Field crop: tomato
Growth stage: 2
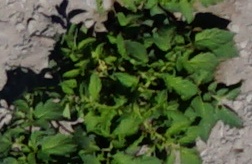
Species: tomato